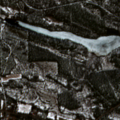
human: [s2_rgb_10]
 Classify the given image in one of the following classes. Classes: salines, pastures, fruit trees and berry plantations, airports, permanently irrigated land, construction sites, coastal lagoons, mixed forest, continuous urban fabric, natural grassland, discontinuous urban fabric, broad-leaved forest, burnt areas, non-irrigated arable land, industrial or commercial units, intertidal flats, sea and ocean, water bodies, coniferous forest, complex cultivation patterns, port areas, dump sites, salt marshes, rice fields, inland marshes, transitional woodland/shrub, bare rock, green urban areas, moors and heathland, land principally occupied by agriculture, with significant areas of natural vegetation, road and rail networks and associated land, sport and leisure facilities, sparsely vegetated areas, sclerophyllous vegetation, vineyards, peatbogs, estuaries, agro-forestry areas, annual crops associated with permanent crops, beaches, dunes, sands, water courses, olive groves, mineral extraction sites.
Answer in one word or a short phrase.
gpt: complex cultivation patterns, coniferous forest, mixed forest, transitional woodland/shrub